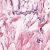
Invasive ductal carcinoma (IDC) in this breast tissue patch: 0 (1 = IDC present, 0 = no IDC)